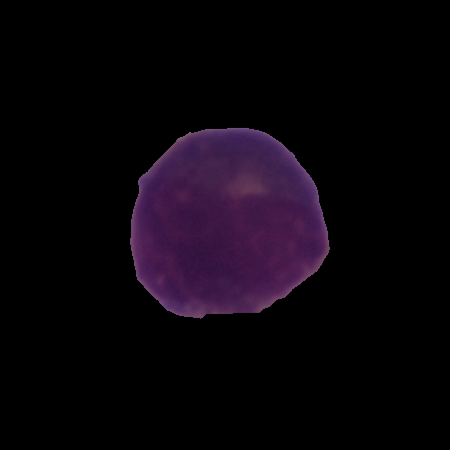
Label: cancer